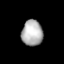
Tissue: lung
Cell type: Smooth muscle cells
Senescence score: 0.577
Nuclear area (px): 534
Mean DAPI intensity: 175.876